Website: lowes
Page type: review-order
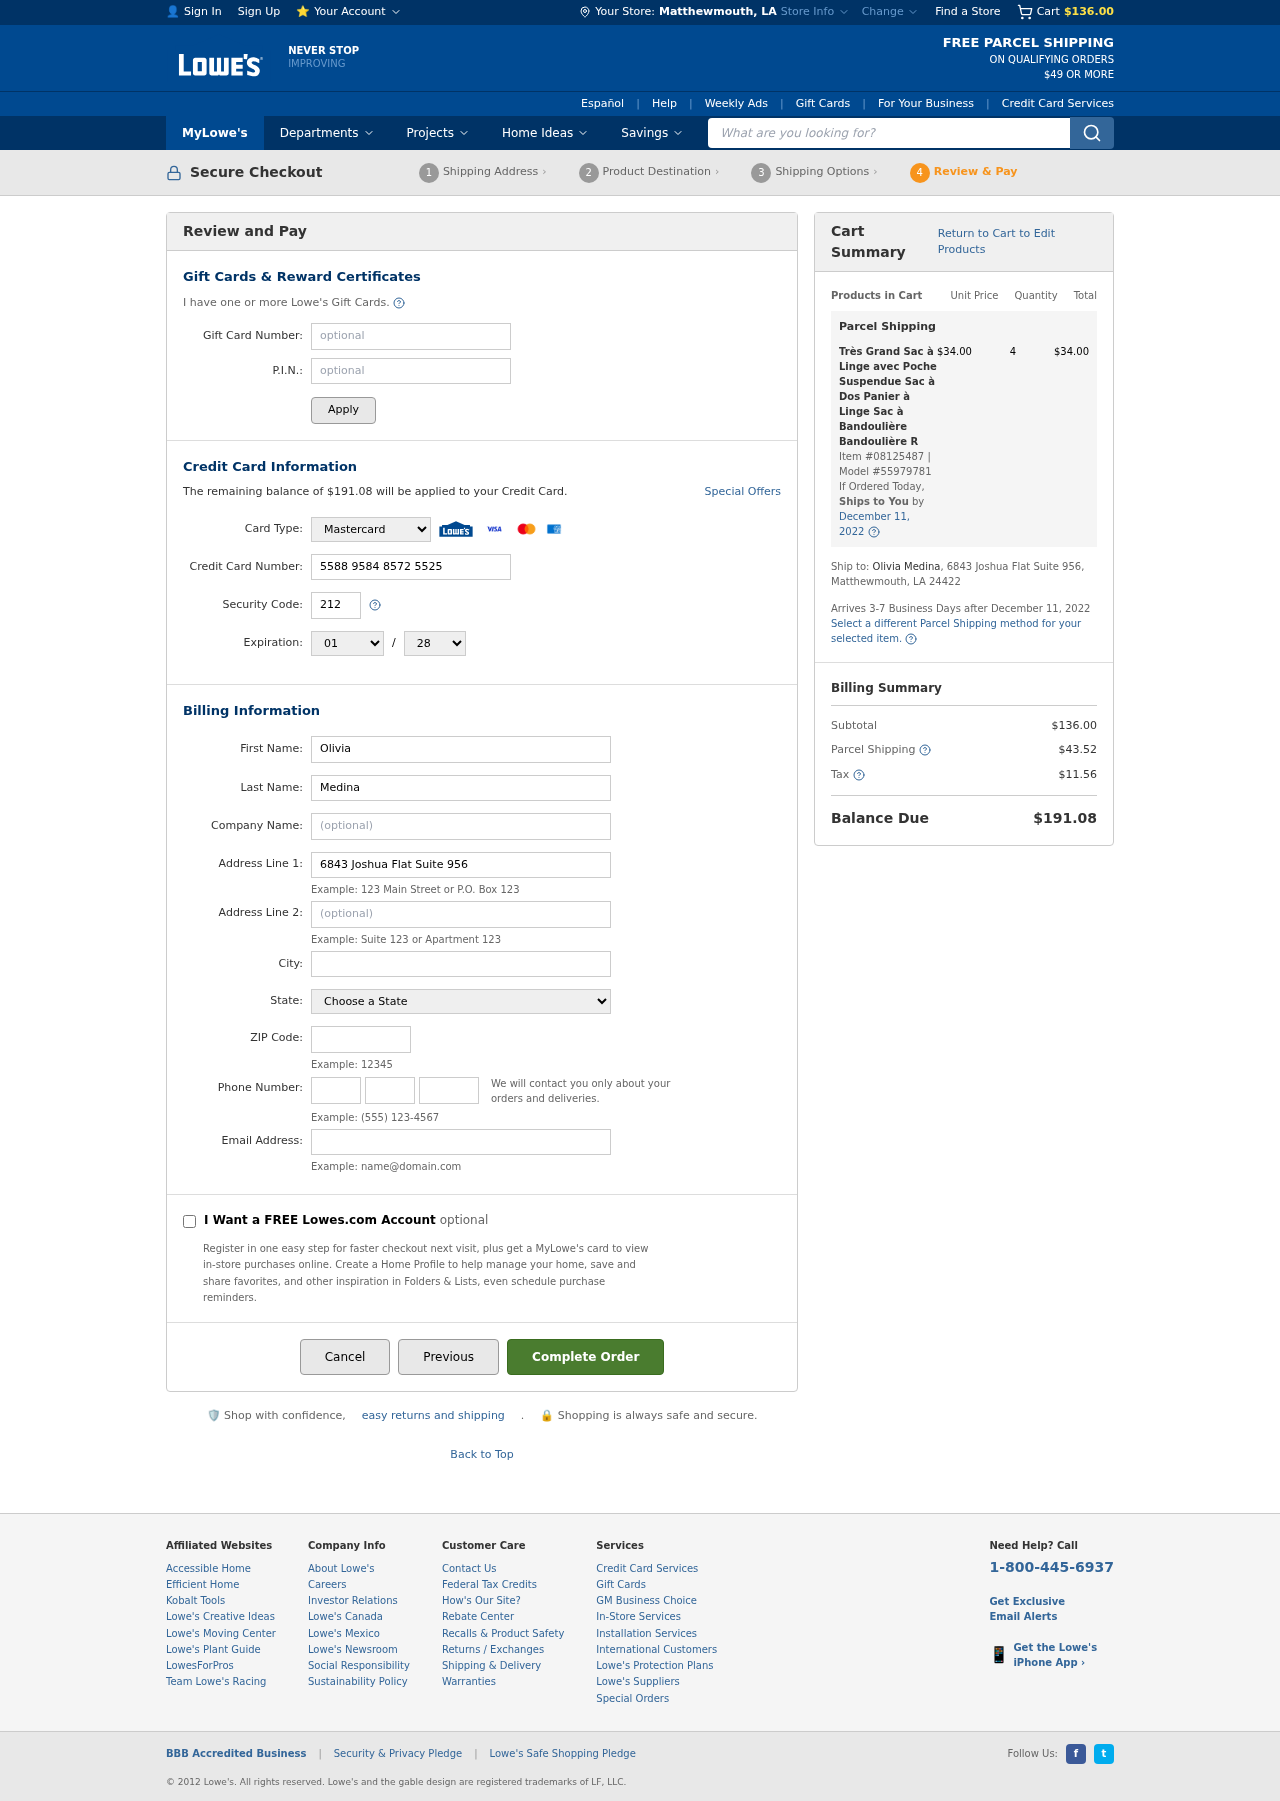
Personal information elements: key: PII_CARD_CVV
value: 212
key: PII_CARD_EXPIRY_MONTH
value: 01
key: PII_CARD_EXPIRY_YEAR
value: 28
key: PII_CARD_NUMBER
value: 5588 9584 8572 5525
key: PII_CARD_TYPE
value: Mastercard
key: PII_CITY
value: Matthewmouth
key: PII_CITY_STATE
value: Matthewmouth, LA
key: PII_EMAIL
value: omedina@yahoo.com
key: PII_FIRSTNAME
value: Olivia
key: PII_LASTNAME
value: Medina
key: PII_PHONE_AREA
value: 450
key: PII_PHONE_PREFIX
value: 376
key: PII_PHONE_SUFFIX
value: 2168
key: PII_POSTCODE
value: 24422
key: PII_STATE
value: Louisiana
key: PII_STREET
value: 6843 Joshua Flat Suite 956
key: PII_STREET2
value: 6843 Joshua Flat Suite 956
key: PII_FULLNAME2
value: Olivia Medina
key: PII_STATE_ABBR
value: LA
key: PII_POSTCODE_FULL
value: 24422
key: PII_CITY_STATE_ZIP
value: Matthewmouth, LA 24422
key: PII_POSTCODE_NUMERIC
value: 24422
Product elements: key: PRODUCT1_NAME
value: Très Grand Sac à Linge avec Poche Suspendue Sac à Dos Panier à Linge Sac à Bandoulière Bandoulière R
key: PRODUCT1_PRICE
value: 34
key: PRODUCT1_QUANTITY
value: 4
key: PRODUCT1_ITEM_NUMBER
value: Item #08125487
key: PRODUCT1_MODEL_NUMBER
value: Model #55979781
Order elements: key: ORDER_SUBTOTAL
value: $136.00
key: ORDER_BALANCE_DUE
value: $191.08
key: ORDER_SHIPPING_DATE
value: December 11, 2022
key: ORDER_ITEM_TOTAL
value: $34.00
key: ORDER_SHIPPING_DATE2
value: December 11, 2022
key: ORDER_SHIPPING_COST
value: $43.52
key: ORDER_TAX
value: $11.56
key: ORDER_TOTAL
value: $191.08
Search elements: key: HEADER_SEARCH
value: What are you looking for?